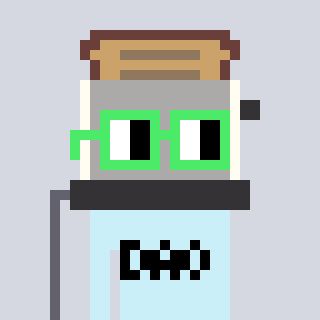
a pixel art character with square light green glasses, a toaster-shaped head and a cold-colored body on a cool background